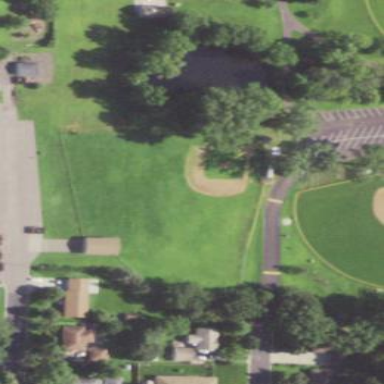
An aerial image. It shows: Baseball pitch for leisure land activities.